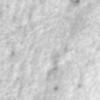
Label: no_change